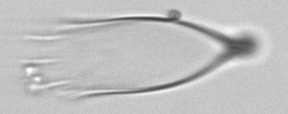
Label: Favella